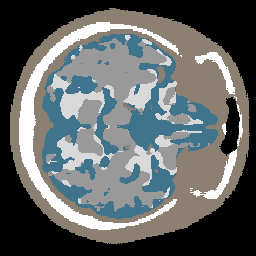
Label: no_lesion